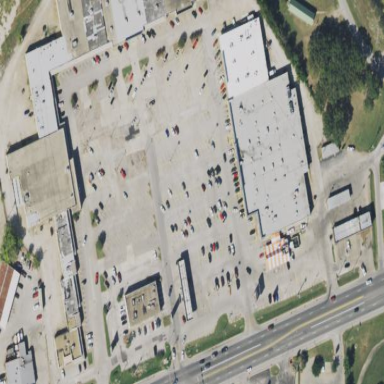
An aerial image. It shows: Retail area.